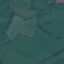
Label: Pasture